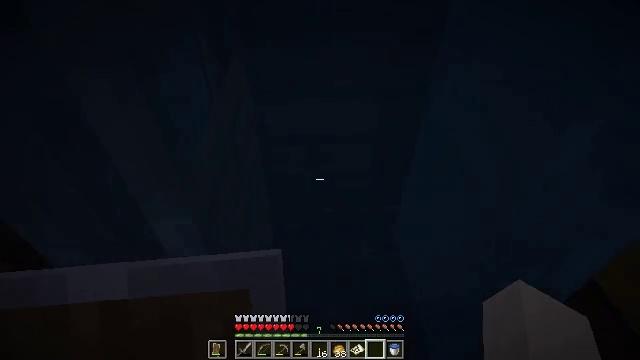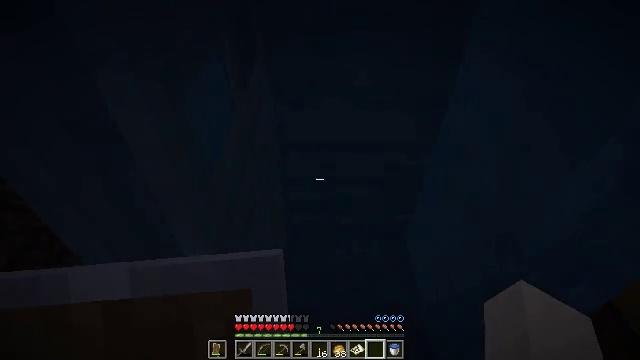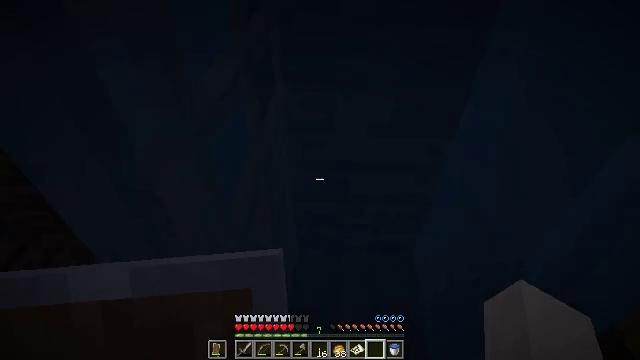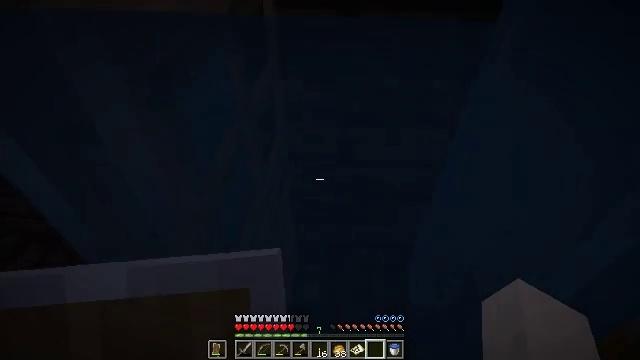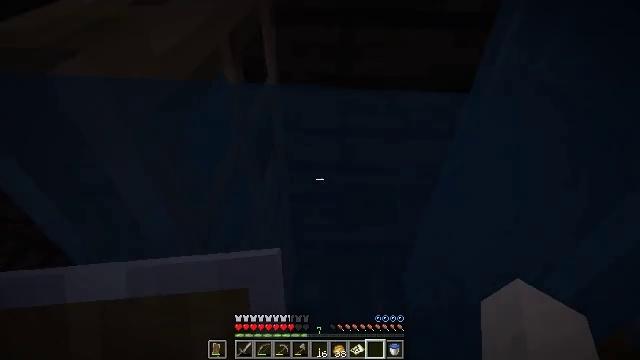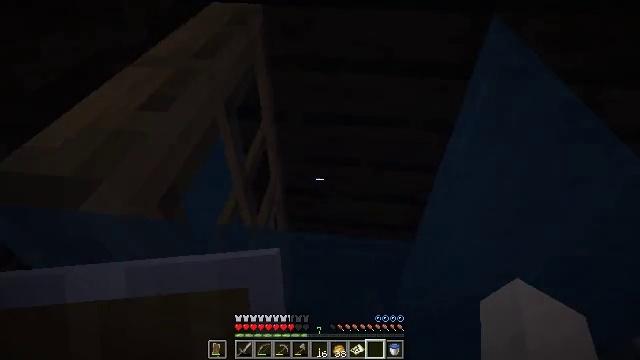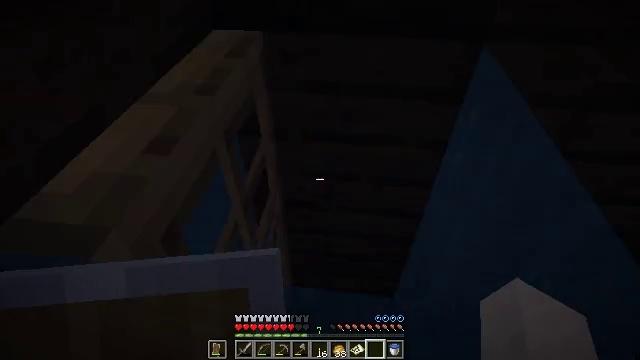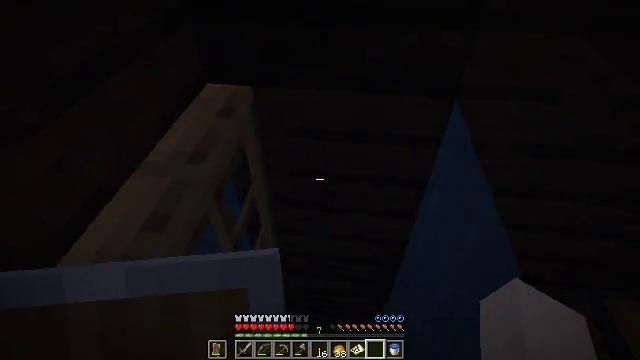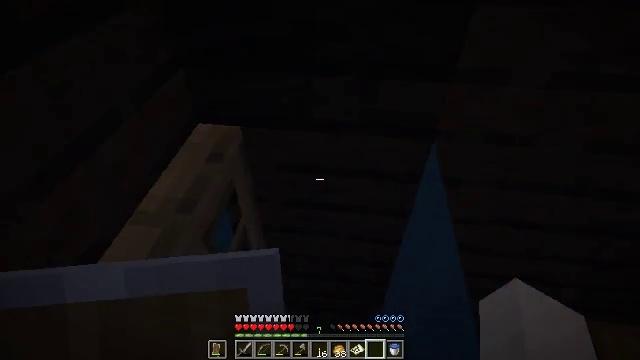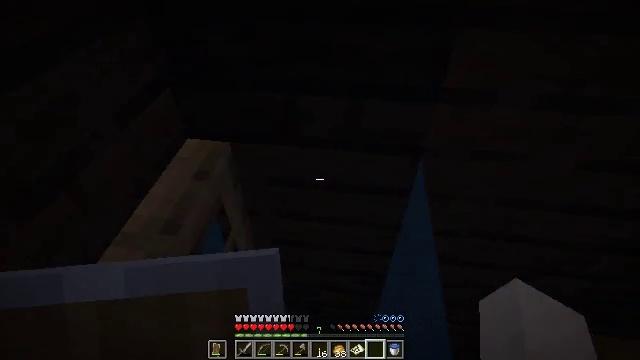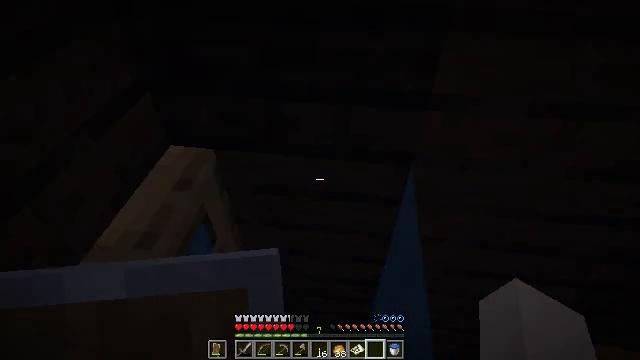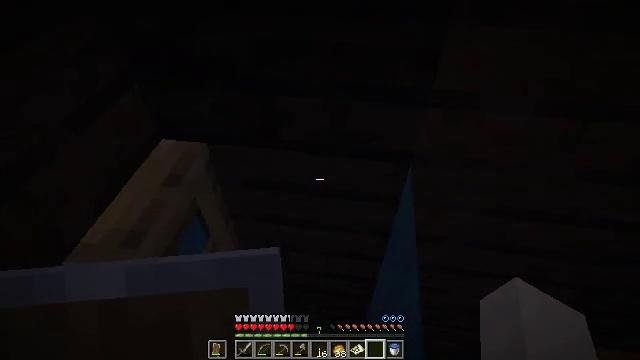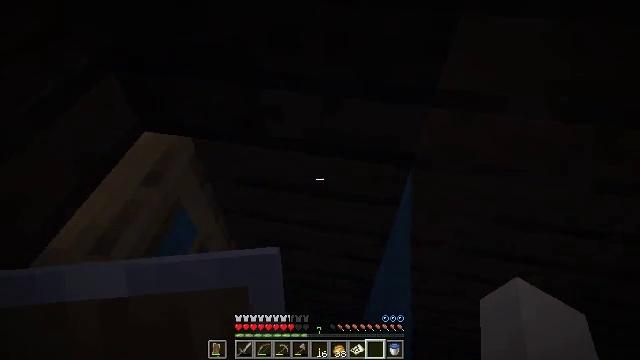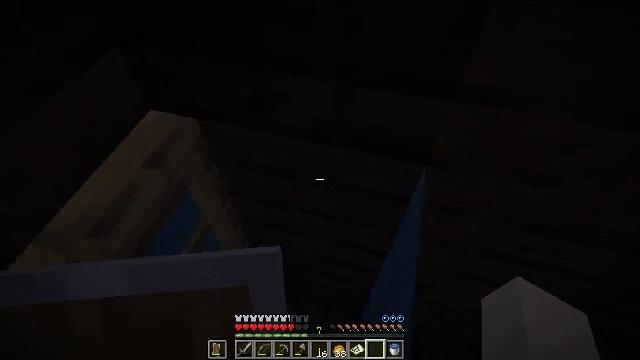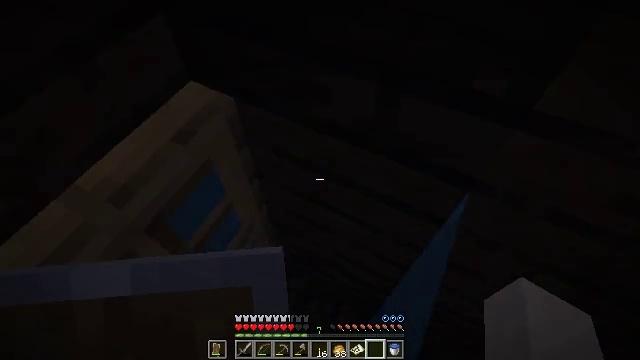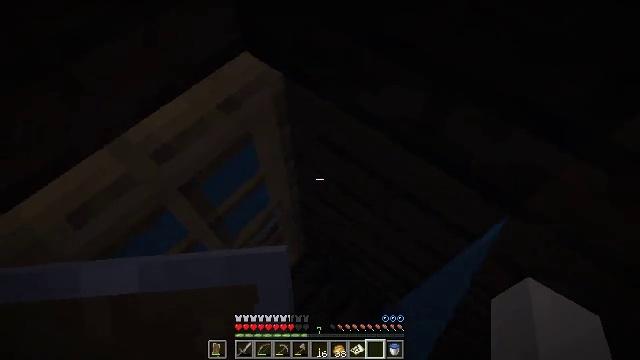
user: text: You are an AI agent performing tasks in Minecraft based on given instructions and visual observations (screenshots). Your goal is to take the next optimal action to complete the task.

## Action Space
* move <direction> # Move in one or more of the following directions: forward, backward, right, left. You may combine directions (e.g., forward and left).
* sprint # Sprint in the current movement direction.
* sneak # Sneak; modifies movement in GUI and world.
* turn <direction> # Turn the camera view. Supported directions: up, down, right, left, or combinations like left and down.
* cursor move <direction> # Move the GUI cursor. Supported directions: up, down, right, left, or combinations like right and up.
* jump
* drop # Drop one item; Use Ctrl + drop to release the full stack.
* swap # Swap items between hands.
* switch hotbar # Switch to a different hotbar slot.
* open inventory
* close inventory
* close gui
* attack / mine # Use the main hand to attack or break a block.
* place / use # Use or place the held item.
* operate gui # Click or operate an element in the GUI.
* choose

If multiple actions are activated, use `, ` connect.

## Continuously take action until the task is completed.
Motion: motion action
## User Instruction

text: Retrieve dark oak planks for building.
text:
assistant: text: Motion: move forward and move right, turn left, jump
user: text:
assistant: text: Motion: move forward and move right, turn left, jump
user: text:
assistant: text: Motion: move forward, turn left, jump
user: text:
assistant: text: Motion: move forward and move right, jump
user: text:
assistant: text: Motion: move forward and move right, jump
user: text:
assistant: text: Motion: move forward and move right, jump
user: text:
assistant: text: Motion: move forward and move right, jump
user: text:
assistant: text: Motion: move forward and move right, jump
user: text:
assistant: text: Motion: move forward and move right
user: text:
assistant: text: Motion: move forward
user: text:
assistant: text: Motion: move forward, turn left and down
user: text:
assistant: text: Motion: move forward, turn left and down
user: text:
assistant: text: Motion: move forward, turn left and down
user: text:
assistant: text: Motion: move forward, turn left and down
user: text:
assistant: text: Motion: move forward and move left, turn left and down
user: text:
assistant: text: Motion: move forward and move left, turn left and down
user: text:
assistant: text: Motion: move forward, turn left and down
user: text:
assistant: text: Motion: move forward, turn left and down
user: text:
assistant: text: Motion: move forward, turn left
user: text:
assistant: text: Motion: no_op
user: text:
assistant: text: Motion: turn left
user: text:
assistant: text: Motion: no_op
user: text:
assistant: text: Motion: turn left
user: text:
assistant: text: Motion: turn left
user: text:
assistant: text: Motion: turn left and up
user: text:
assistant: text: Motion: turn left and up
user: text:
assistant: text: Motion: turn left and up
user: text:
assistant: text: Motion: sneak, turn left and up
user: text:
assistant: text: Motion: sneak, turn left and up
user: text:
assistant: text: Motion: sneak, turn left and up